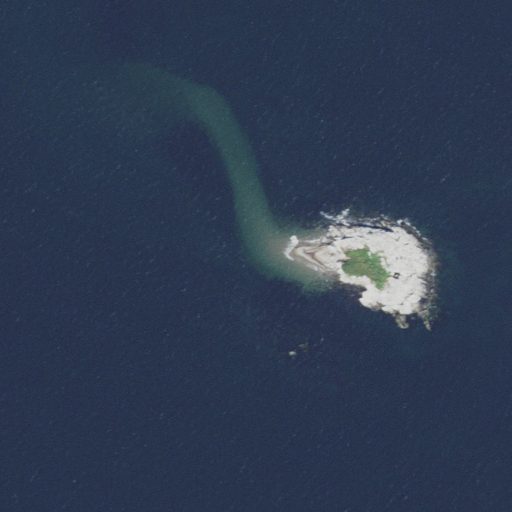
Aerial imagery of island in Massachusetts named South Gooseberry Island containing open water and barren land